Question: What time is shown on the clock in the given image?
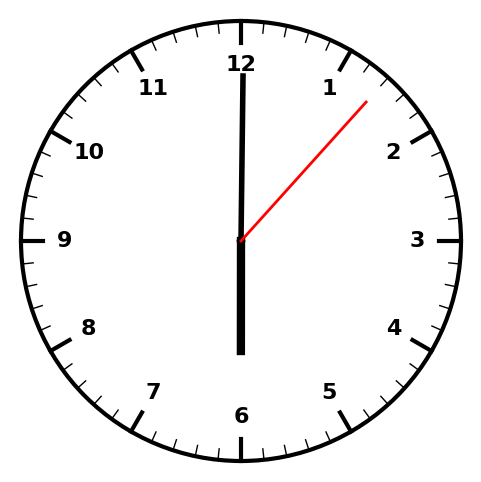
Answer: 06:00:07